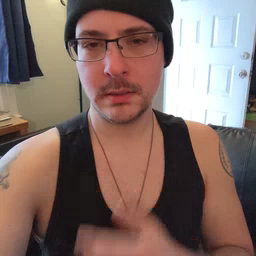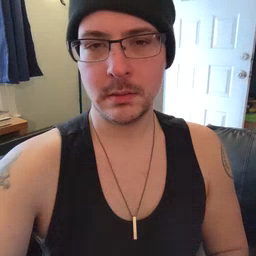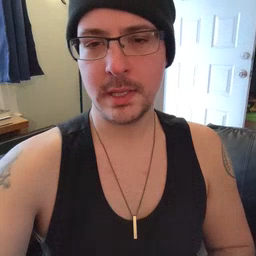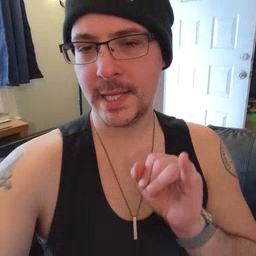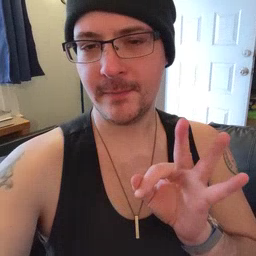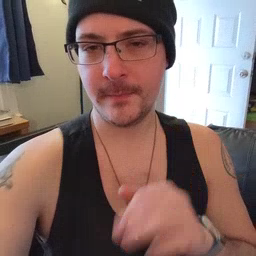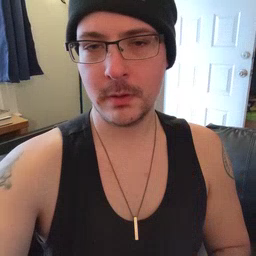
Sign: if